Chest X-ray:
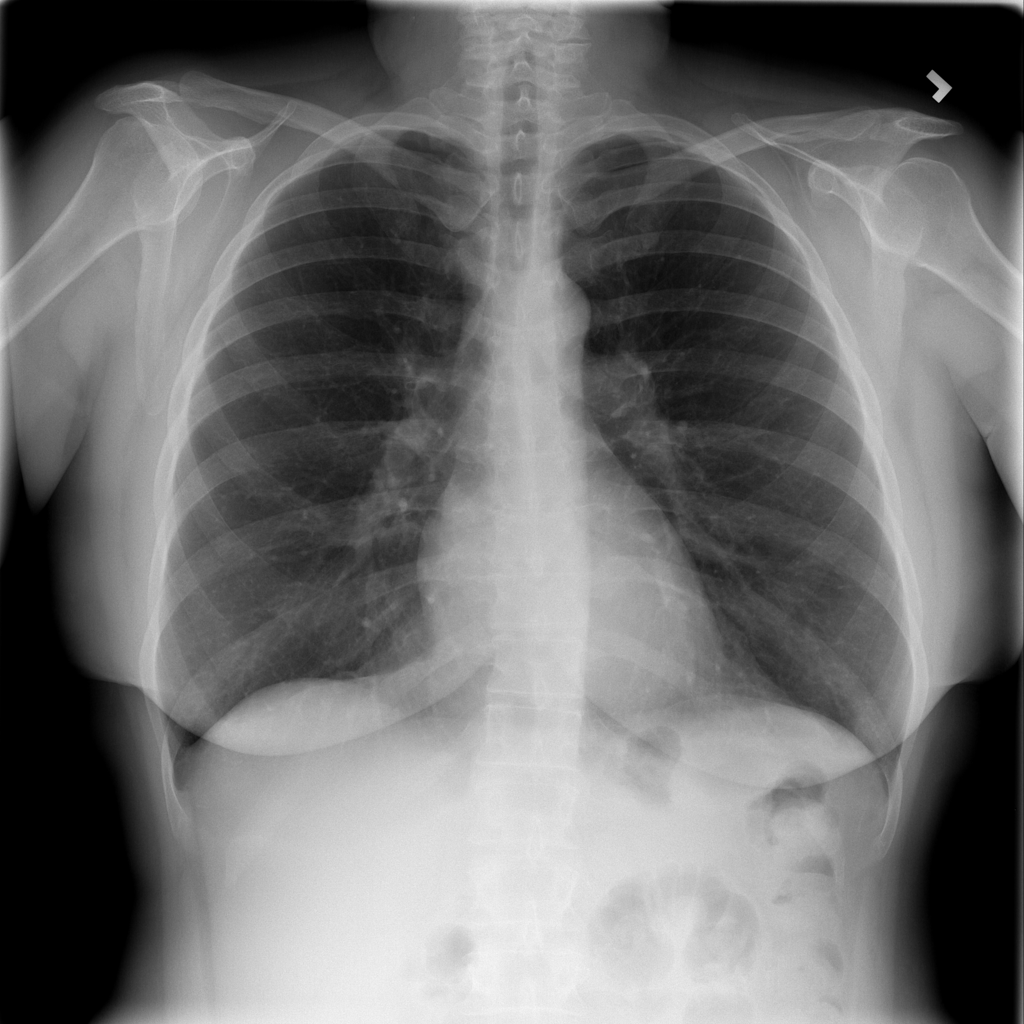
No abnormal finding: yes